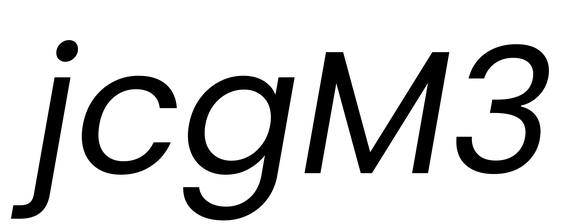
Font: Poppins-Italic